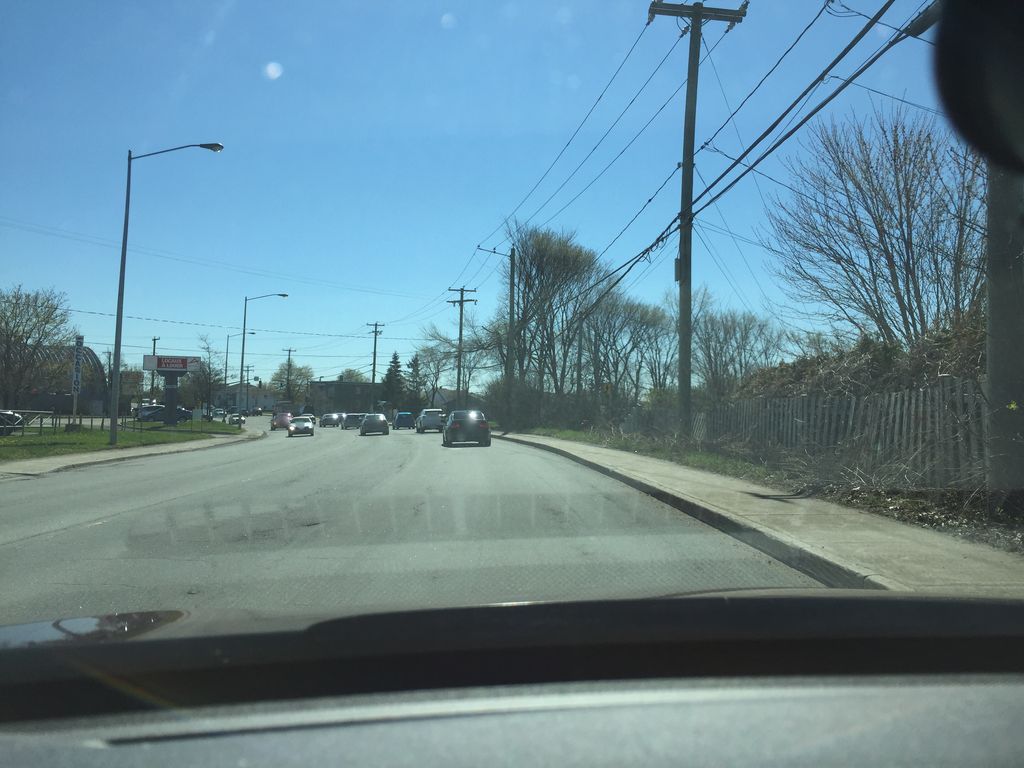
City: quebec_city